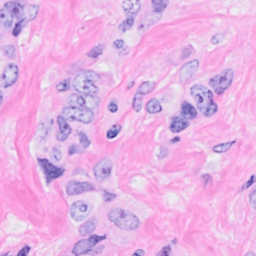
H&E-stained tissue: Breast